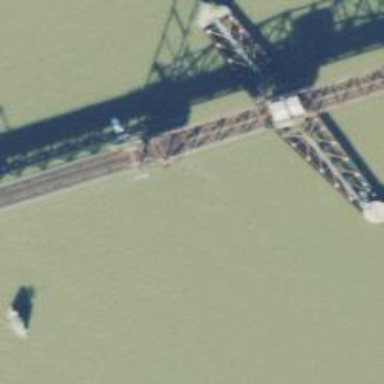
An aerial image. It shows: Movable swing bridge for rail transportation with contact line electrification.